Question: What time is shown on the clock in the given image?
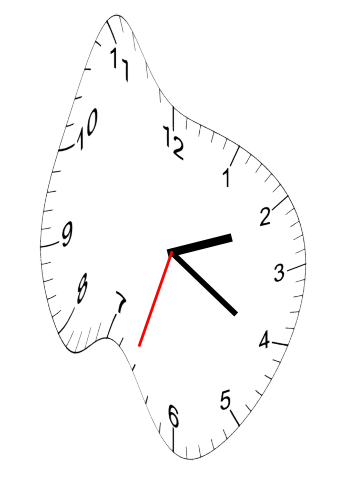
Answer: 02:20:33